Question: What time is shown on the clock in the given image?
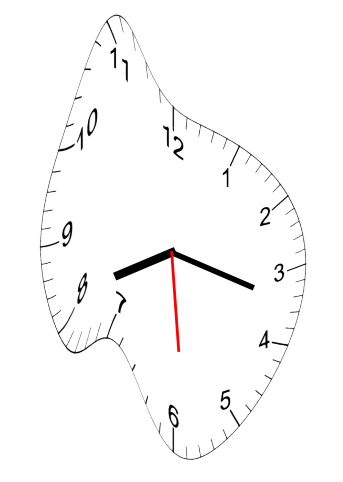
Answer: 08:17:29